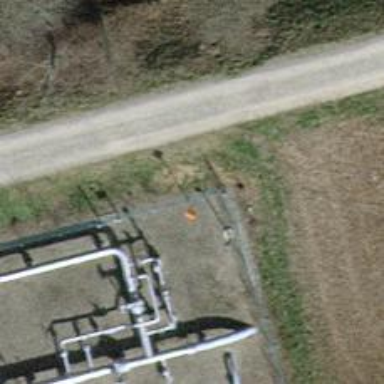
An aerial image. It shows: Pipeline marker.